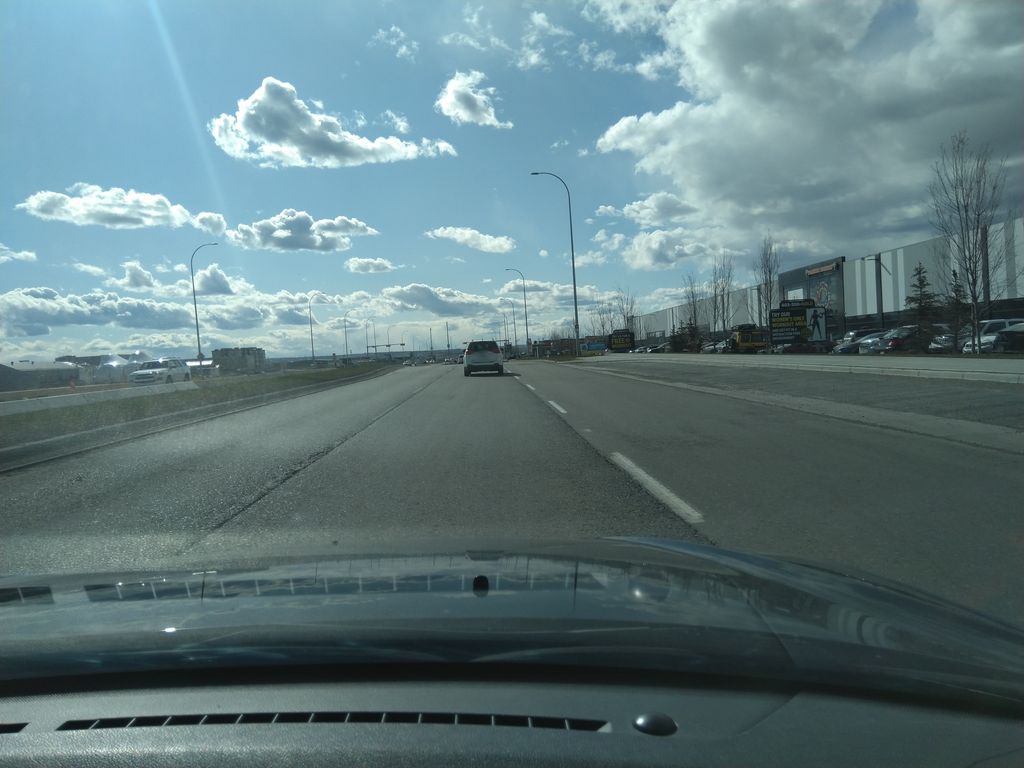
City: calgary